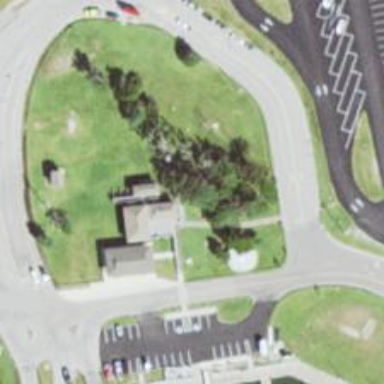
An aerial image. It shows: Memorial site with historic significance.